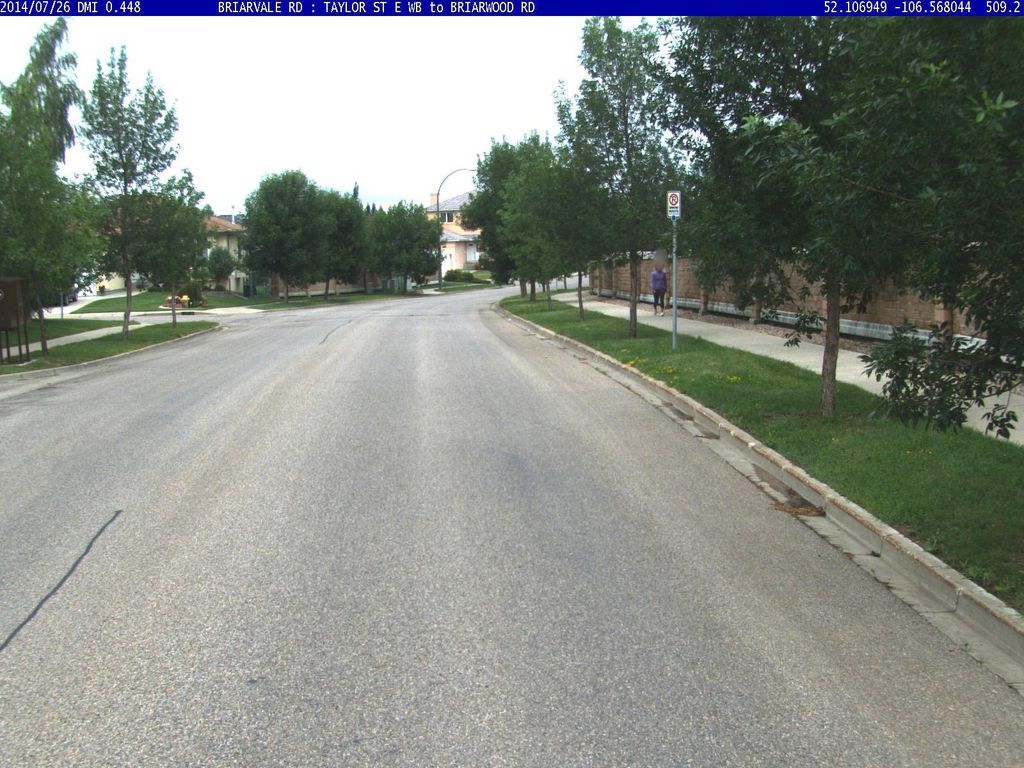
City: saskatoon